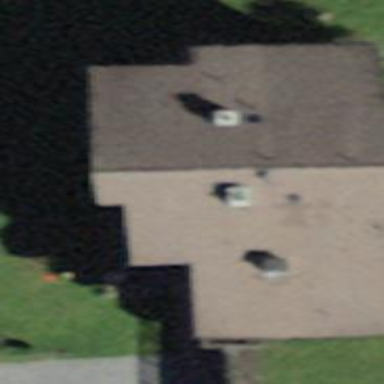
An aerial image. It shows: Building with tile roof.